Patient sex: M
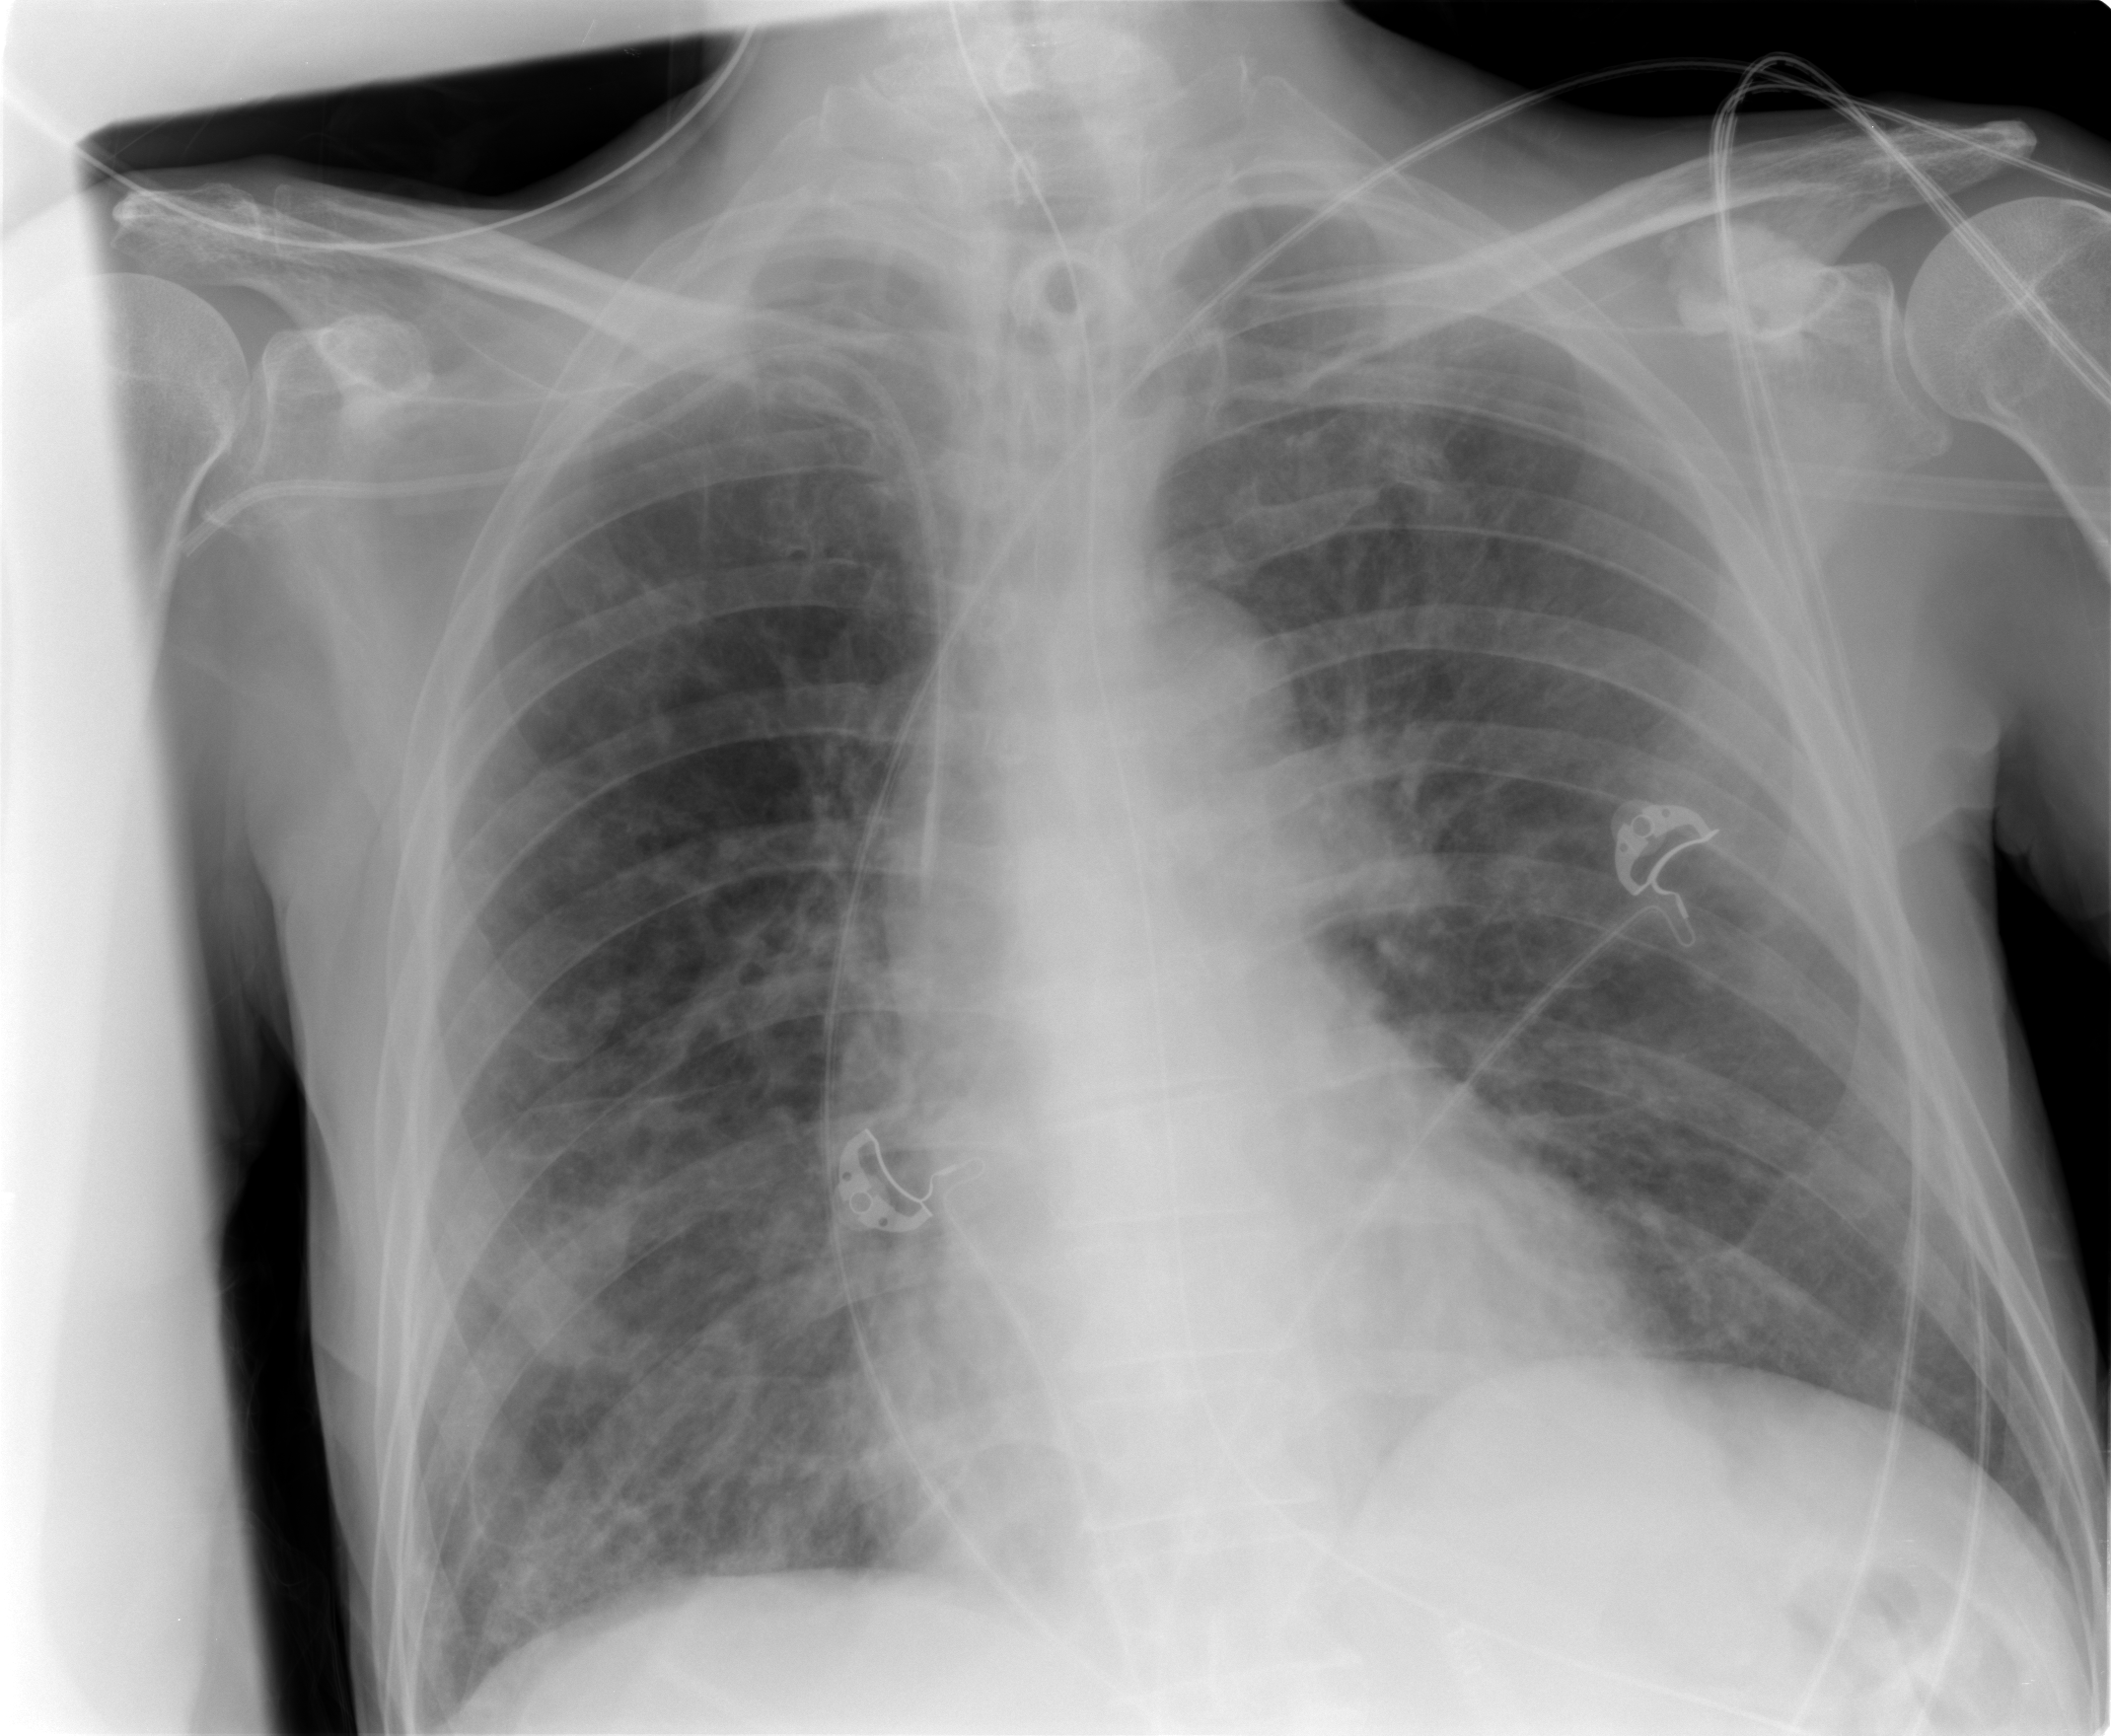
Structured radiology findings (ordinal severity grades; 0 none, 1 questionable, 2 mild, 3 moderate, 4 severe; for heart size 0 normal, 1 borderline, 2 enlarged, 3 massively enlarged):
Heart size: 0
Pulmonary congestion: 2
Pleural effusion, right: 0
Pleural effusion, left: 0
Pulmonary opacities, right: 2
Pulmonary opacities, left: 0
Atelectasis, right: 2
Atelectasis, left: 1